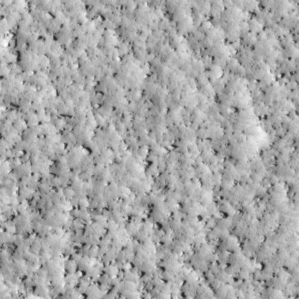
Label: non_frost